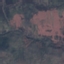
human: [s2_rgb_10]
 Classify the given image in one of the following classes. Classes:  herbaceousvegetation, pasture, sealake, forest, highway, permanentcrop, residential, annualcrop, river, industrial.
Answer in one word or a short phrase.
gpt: HerbaceousVegetation